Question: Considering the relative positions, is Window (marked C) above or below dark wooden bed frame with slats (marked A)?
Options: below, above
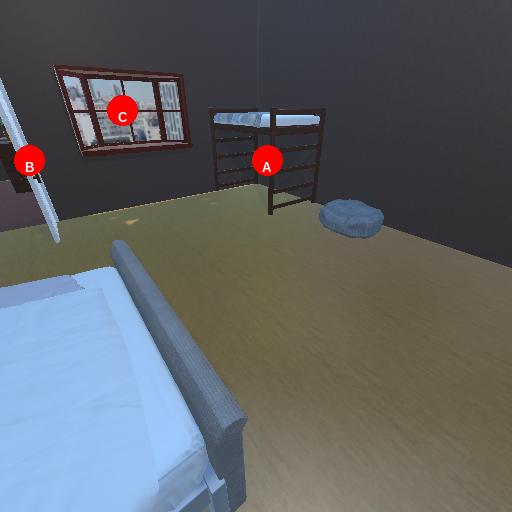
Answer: below